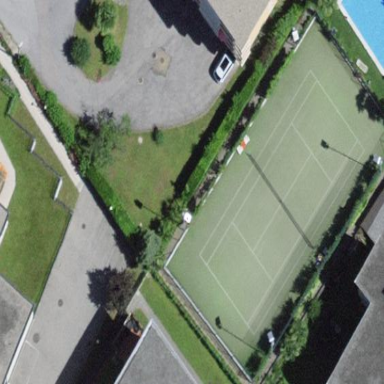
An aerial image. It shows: Tennis court in leisure pitch.